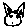
Label: cat